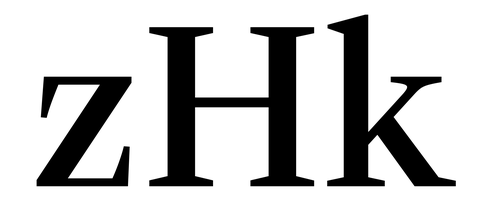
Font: LibreCaslonText_Medium